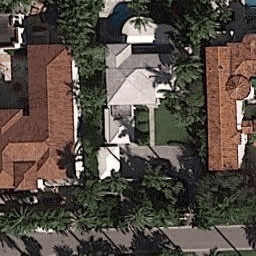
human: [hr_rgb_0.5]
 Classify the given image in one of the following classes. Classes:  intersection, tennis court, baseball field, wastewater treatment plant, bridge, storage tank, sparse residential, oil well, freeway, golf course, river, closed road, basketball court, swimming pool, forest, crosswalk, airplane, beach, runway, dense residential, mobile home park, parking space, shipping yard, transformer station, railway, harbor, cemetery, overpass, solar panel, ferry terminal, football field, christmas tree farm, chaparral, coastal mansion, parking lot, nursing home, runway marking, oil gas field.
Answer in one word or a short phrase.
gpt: coastal mansion